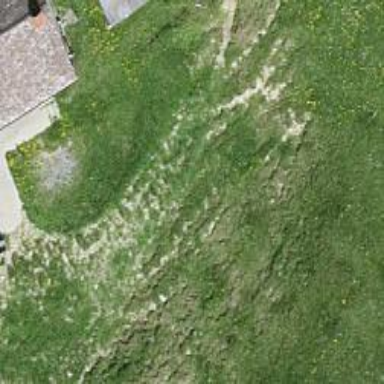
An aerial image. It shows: Path covered in grass.